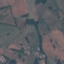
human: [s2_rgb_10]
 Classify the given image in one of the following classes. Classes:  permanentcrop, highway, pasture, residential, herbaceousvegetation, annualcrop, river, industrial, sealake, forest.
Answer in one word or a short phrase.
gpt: Pasture